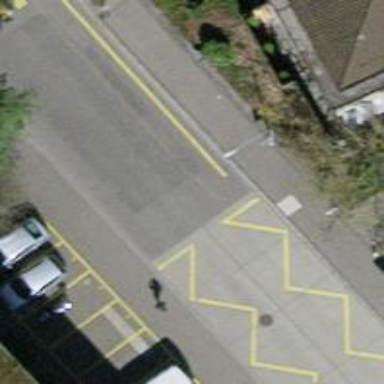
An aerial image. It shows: Public transport stop position.